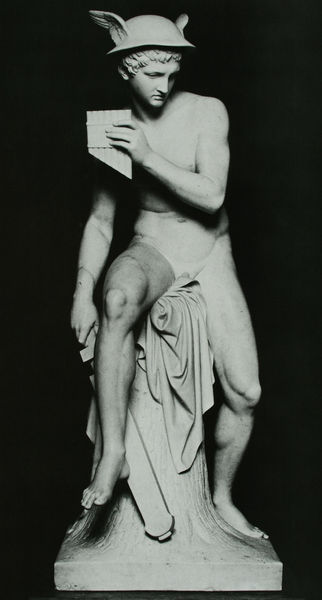
Titel: Merkur als Argustöter
Künstler: Bertel Thorvaldsen
Standort: Kopenhagen
Institution: Thorvaldsen Museum
Schlagwörter: akt, baum, flügel, fuß, gott, hand, kampf, körper, mann, nackt, schatten, weiß, sitzen, haar, holz, hut, licht, marmor, nase, schwarz, tuch, jung, arm, arme, falten, mensch, sockel, stein, trauer, instrument, portrait, baumstamm, stamm, gewand, haare, sitzend, locken, skulptur, statue, beine, kopfbedeckung, bein, füße, ruhe, sitz, rast, krieg, muskeln, plastik, podest, junge, knie, foto, muskulös, barfuss, nacktheit, stütze, antike, knabe, nakt, torso, schwert, soldat, waffe, helm, gedanke, rom, römer, flöte, sehnsucht, brief, unterhose, antik, muskel, satyr, toga, griechisch, mythos, pan, krieger, hermes, gottheit, götterbote, merkur, bote, flügelhelm, hirte, panflöte, baumstumpf, römisch, abwehr, bildhauer, faltenwurd, ruch, hirtengott, thorwaldsen, syrinx, trubadix, angelo, bindnis